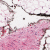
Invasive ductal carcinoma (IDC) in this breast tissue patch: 0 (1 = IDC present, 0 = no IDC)